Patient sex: M
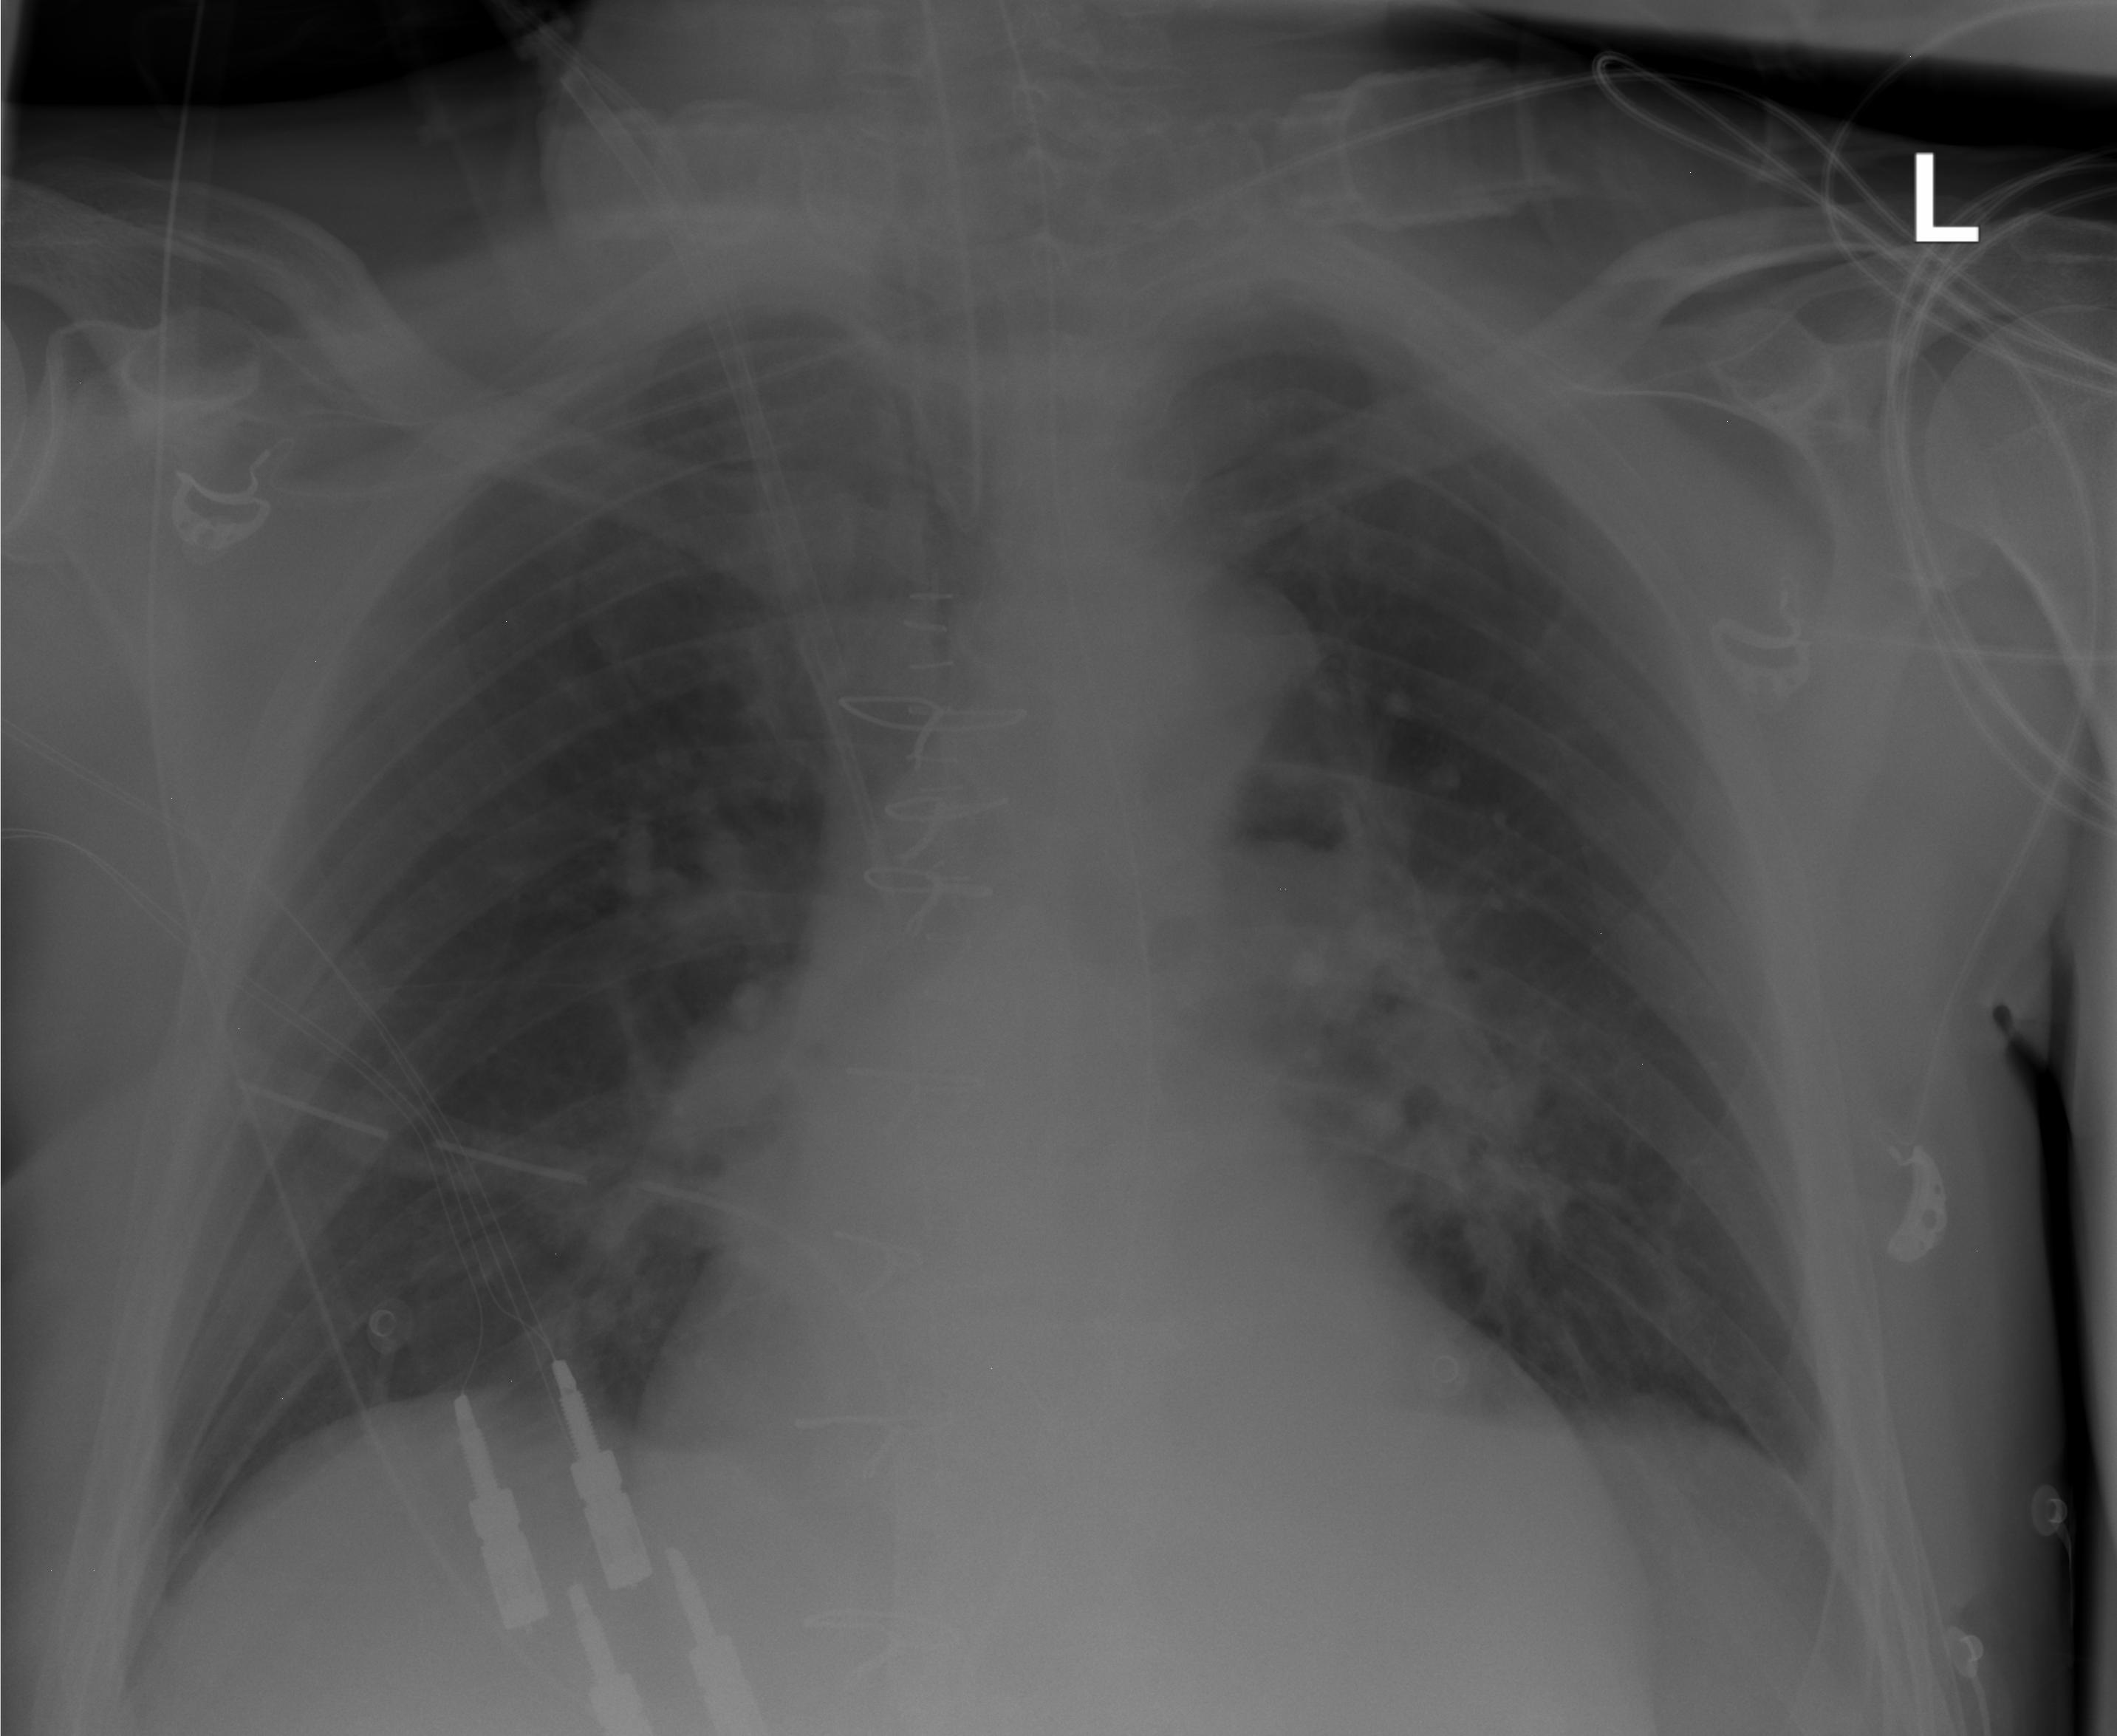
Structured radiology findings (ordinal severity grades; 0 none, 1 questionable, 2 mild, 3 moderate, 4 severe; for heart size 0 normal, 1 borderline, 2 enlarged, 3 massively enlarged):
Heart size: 0
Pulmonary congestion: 1
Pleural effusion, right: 0
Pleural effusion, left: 0
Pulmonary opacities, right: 0
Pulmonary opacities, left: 2
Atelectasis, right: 0
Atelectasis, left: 0